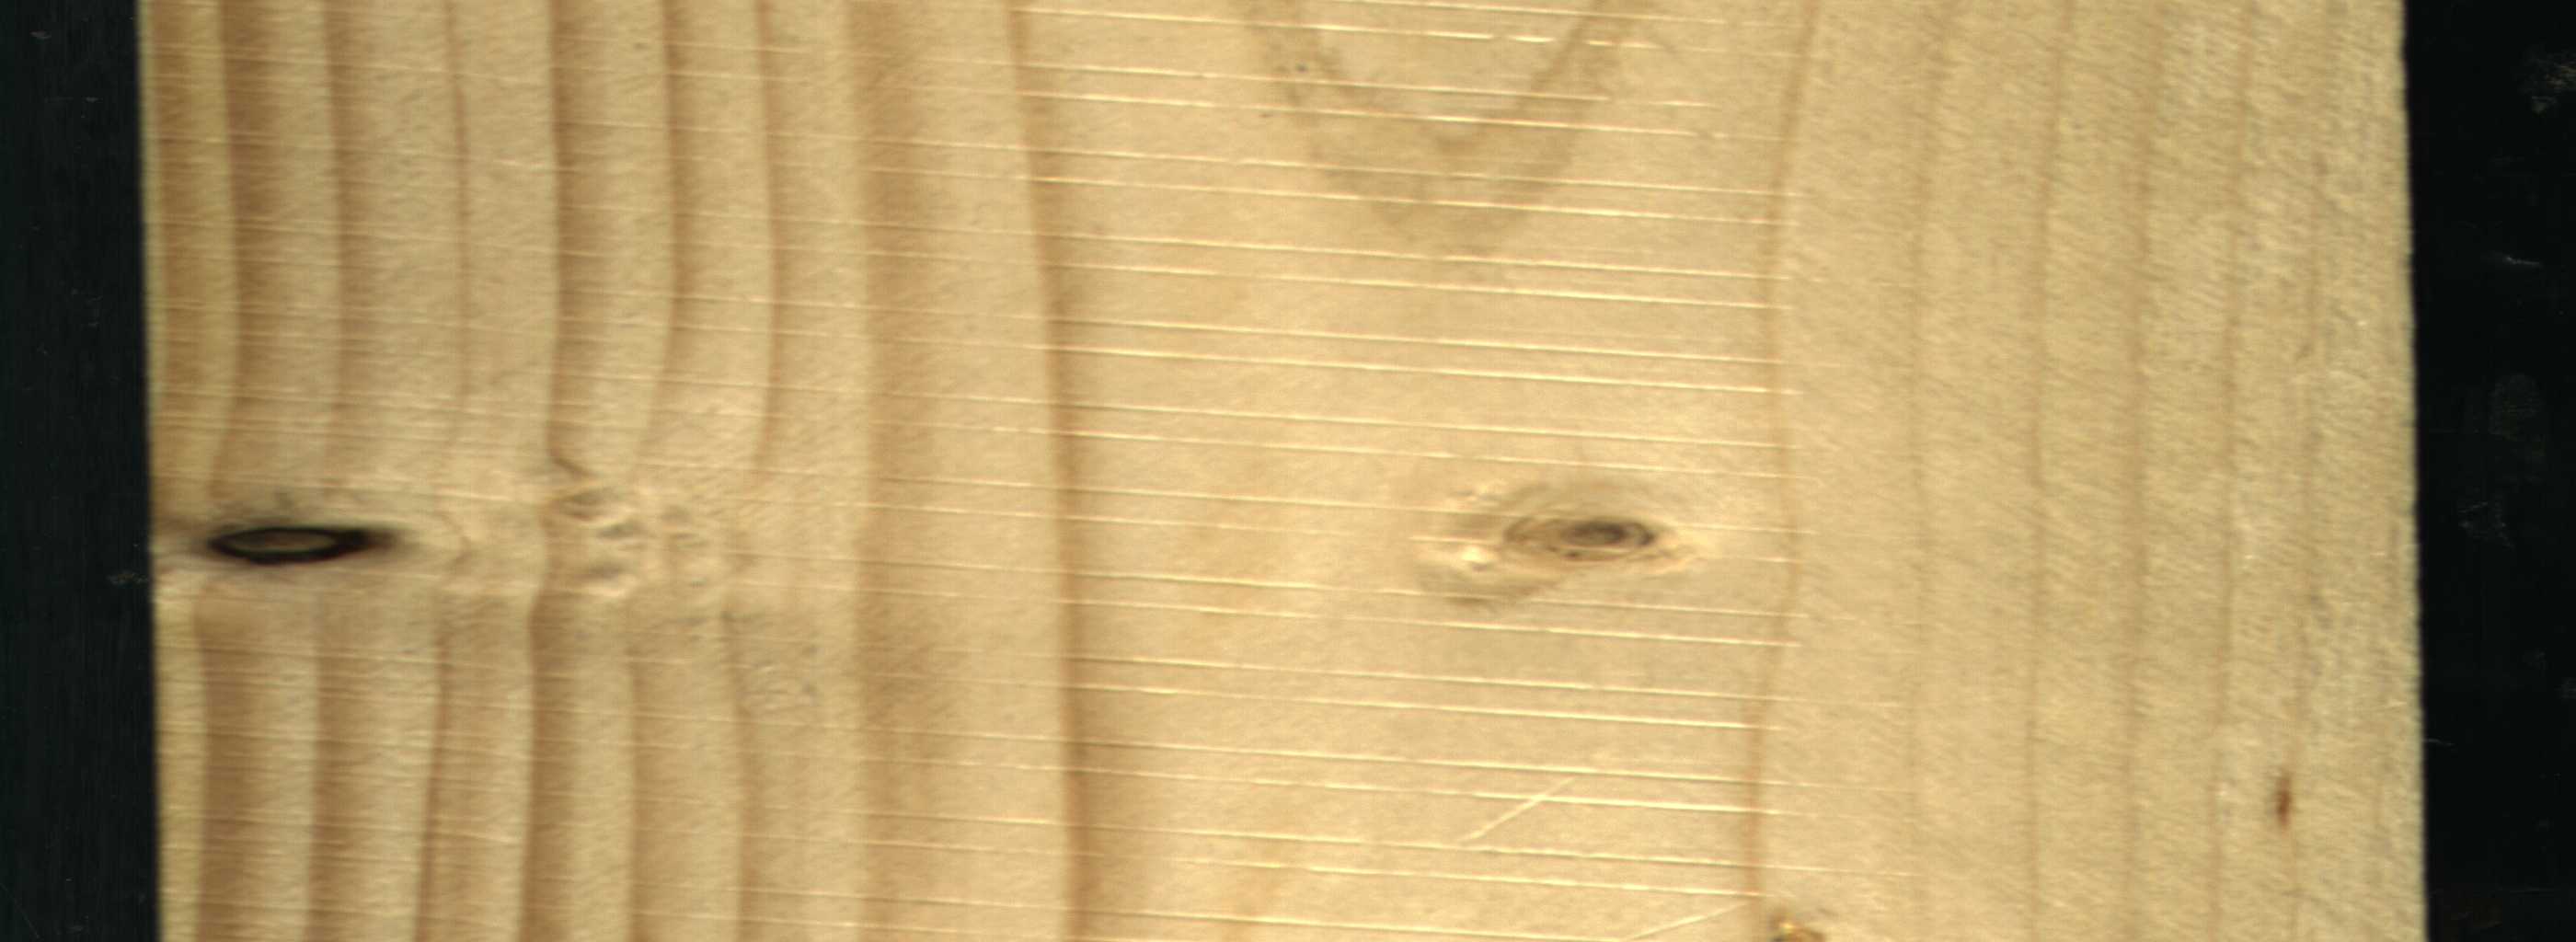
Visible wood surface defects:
resin
Dead_Knot
Live_Knot